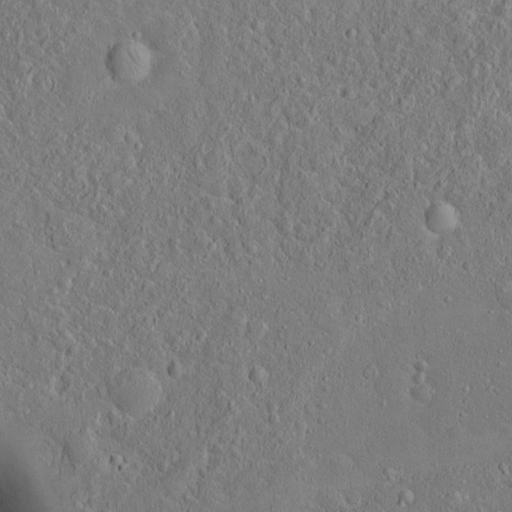
Objects detected: cone